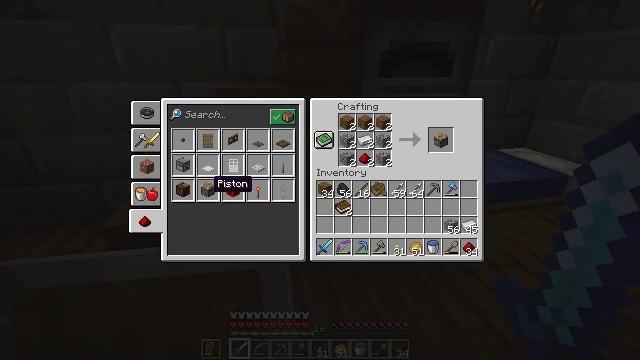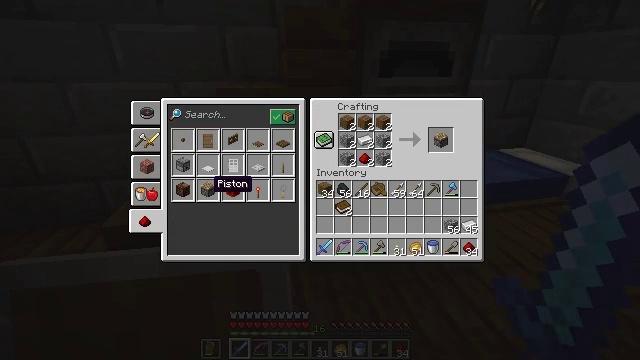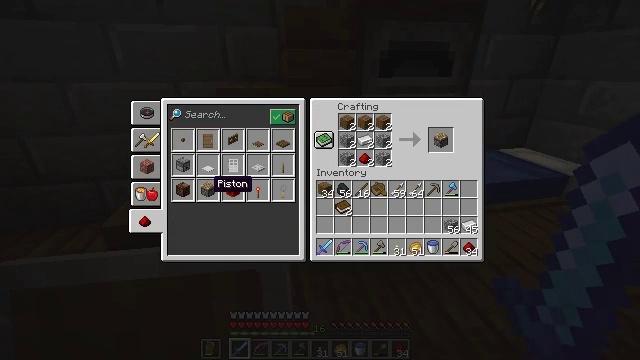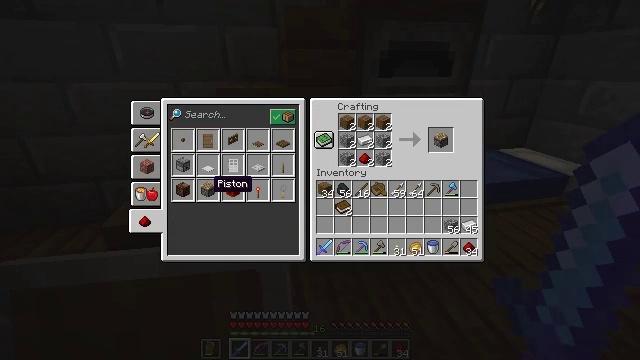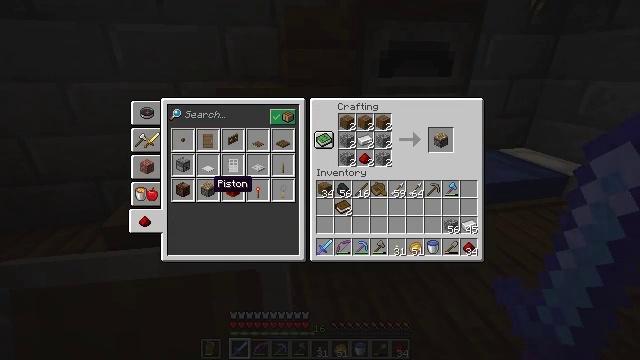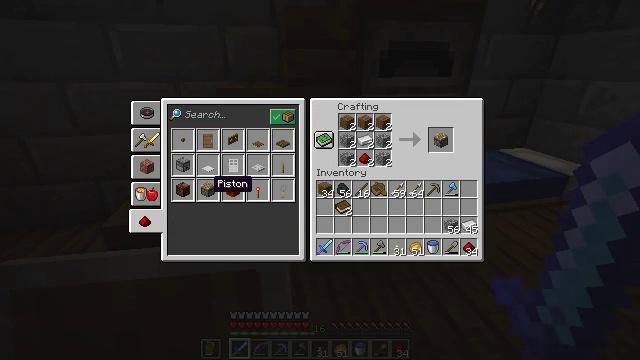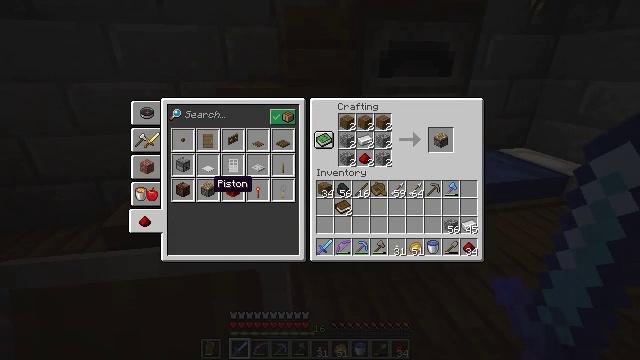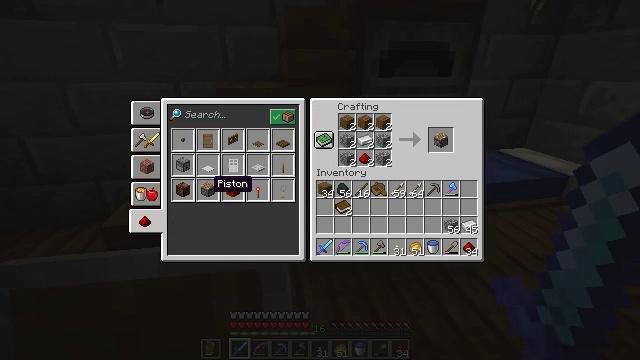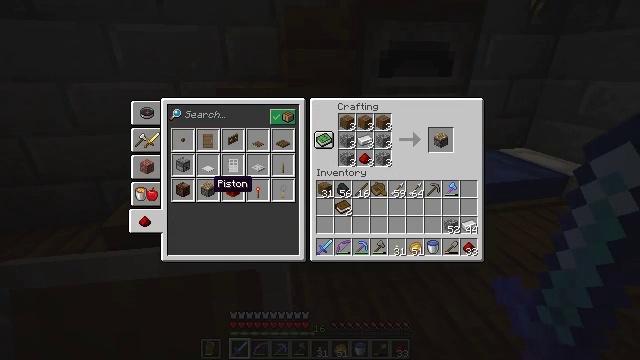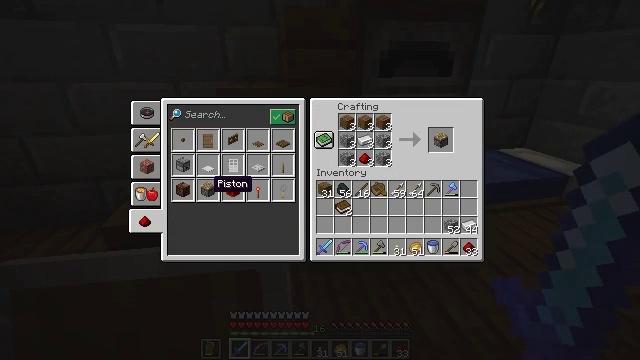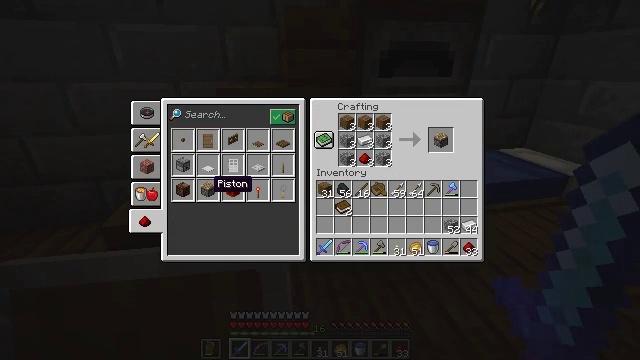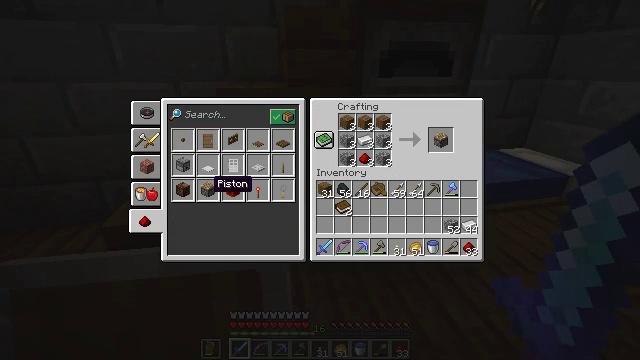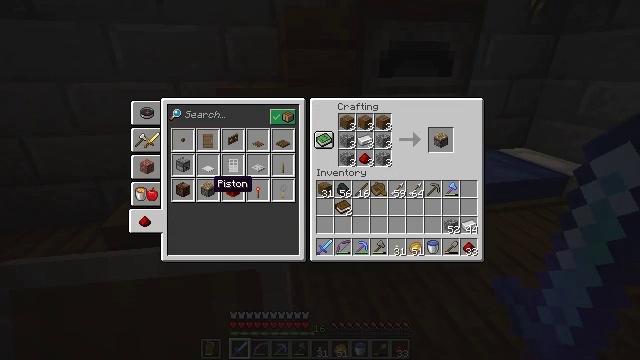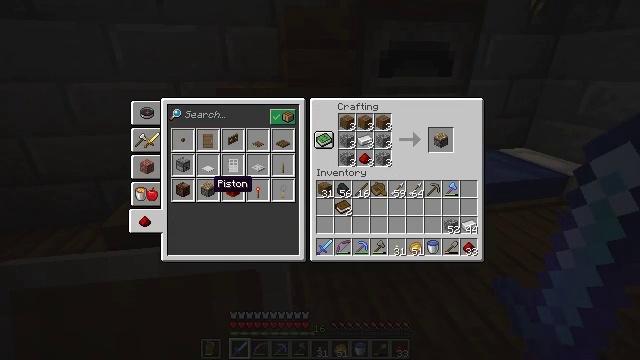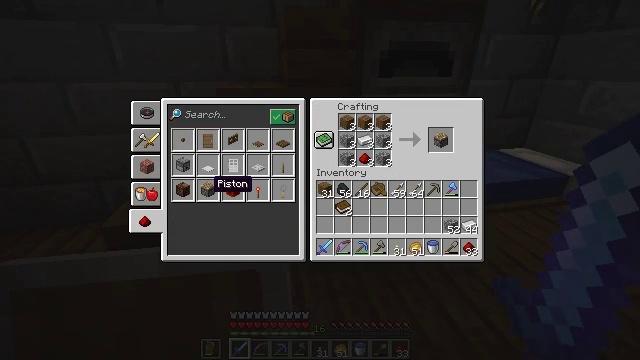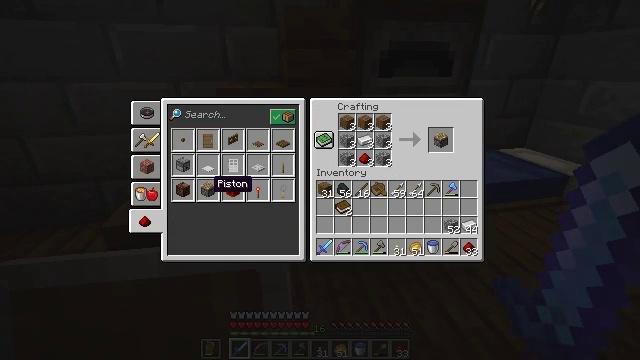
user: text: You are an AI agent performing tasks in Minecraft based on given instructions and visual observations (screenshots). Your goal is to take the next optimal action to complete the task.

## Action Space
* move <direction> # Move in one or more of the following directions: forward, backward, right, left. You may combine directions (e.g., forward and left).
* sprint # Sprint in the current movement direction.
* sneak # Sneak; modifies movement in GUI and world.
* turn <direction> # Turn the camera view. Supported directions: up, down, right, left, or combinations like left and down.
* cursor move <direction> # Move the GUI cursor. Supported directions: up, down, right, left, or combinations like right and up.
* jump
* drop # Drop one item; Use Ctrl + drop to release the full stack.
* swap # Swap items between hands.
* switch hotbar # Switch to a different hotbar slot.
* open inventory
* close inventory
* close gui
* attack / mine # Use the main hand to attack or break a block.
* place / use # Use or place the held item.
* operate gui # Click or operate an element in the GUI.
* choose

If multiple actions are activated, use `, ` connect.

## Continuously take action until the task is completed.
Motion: motion action
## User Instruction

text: Make a piston in the crafting grid.
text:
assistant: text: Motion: no_op
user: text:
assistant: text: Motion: operate gui
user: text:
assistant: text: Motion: operate gui
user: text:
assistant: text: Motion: no_op
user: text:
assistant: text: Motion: no_op
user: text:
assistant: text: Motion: no_op
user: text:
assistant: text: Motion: no_op
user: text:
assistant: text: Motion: no_op
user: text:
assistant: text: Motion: no_op
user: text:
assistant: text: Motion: operate gui
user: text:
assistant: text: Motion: operate gui
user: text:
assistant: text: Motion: no_op
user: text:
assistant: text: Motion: no_op
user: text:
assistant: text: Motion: no_op
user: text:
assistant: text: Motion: no_op
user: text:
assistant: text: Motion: no_op
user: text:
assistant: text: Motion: no_op
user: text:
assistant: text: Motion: operate gui
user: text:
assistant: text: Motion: operate gui
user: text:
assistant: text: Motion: no_op
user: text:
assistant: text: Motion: no_op
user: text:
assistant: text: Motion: no_op
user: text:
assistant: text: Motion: no_op
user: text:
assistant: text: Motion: no_op
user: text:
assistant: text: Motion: no_op
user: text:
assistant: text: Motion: operate gui
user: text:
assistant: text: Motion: operate gui
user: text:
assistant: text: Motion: no_op
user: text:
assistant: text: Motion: no_op
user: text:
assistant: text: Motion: no_op